Question: I have the following XML,
'''
<?xml version="1.0" encoding="utf-8"?>
<TEST>
<Name>TESTRUN</Name>
<SyncByte>ff</SyncByte>
<SOM>53</SOM>
<PDADD>7e</PDADD>
<LENLSB>08</LENLSB>
</TEST>
'''
I have defined a listbox in WPF and have simply added a single checkbox inside it hoping that it can manage the checkboxes dynamically. The requirement is that, I can have multiple XMLs like the one above but with different tag in them. I need to load the ListBox with the value of the tag from each XML, as a checkbox.
Design:

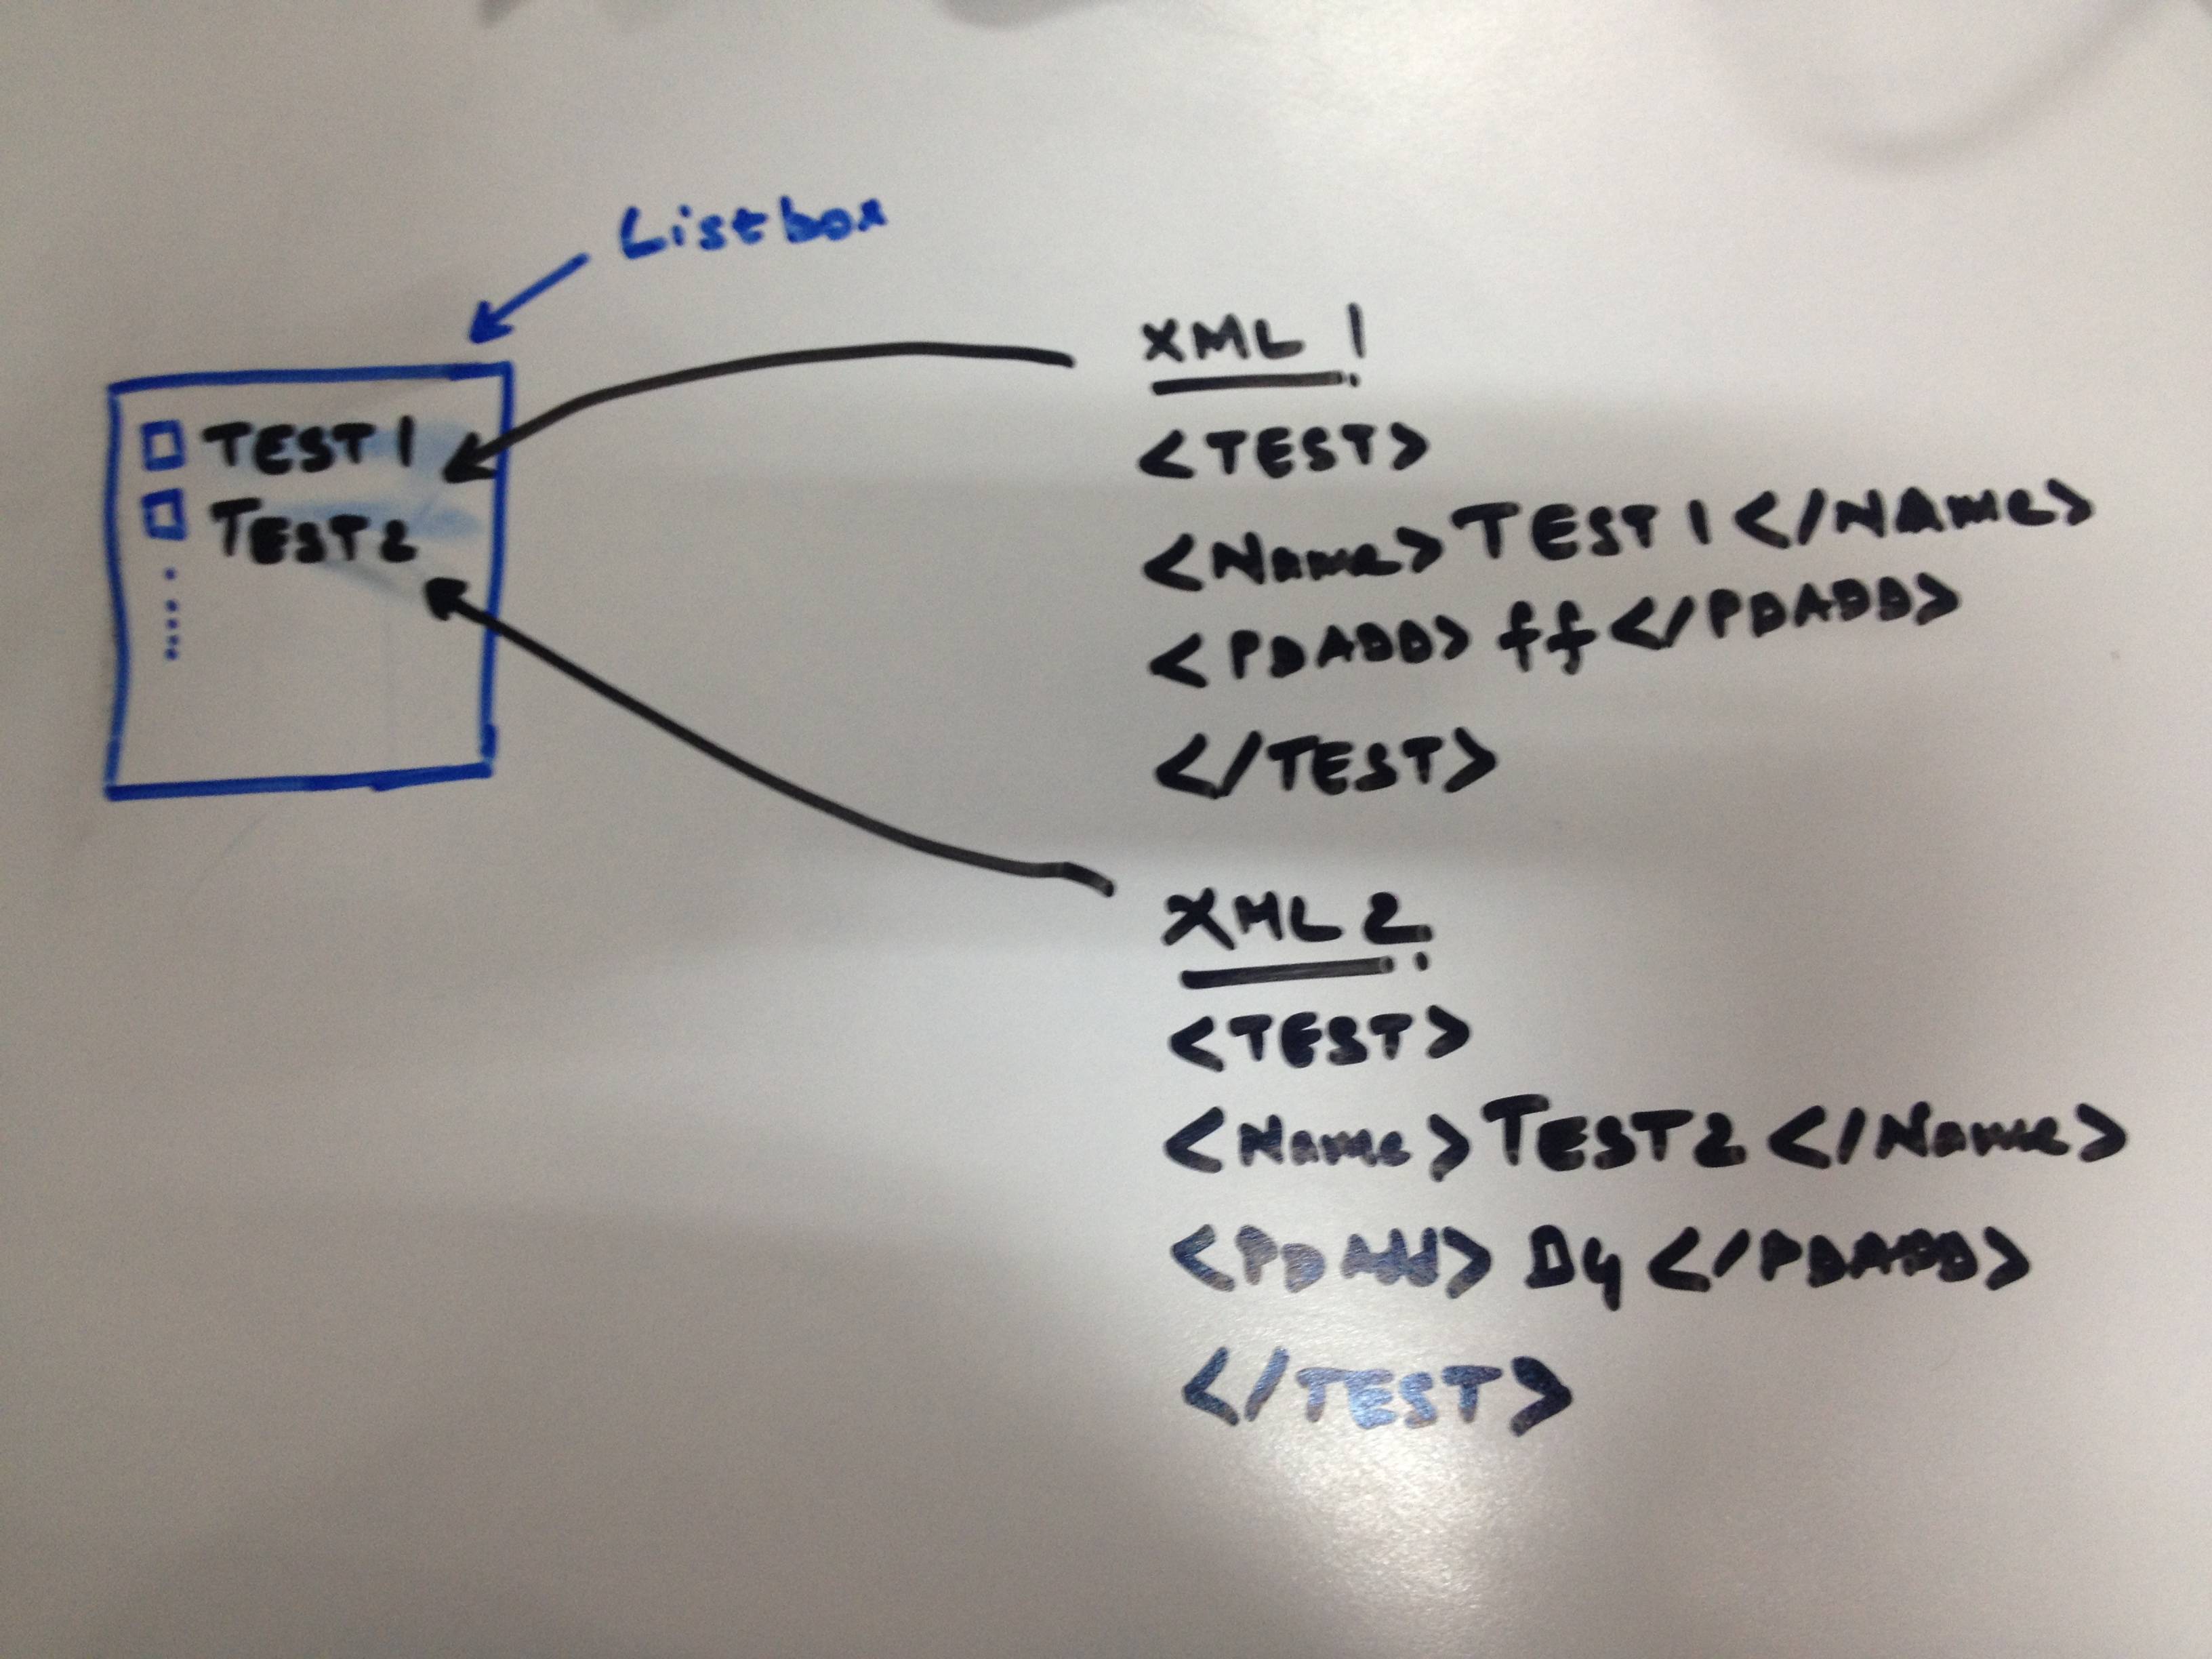
Answer: As first you need to create a TEST class
'''
public class TEST
{
public string Name { get; set; }
public string PDADD { get; set; }
}
'''
You can load the XML file with the XML serializer:
'''
TEST obj;
XmlSerializer xs = new XmlSerializer(typeof(TEST));
using (XmlReader xr = XmlReader.Create("yourxmlfile.xml"))
{
obj = (TEST)xs.Deserialize(xr);
}
'''
After that, attach 'obj' to the 'DataSource' of your Checkbox-List and use 'DataBind()' of it finally. The markup of the Checkbox-List should set the desired 'DataValueField' and 'DataTextField' to "Name" (property 'Name' of TEST). Can your XML contain duplicated item names, you have to provide any ID in your XML, too. In that case, set 'DataValueField' to "ID".
Also I suggest you to follow the standards for upper and lowercase in your names. So change "TEST" to "Test" and "PDADD" to "PDAdd".